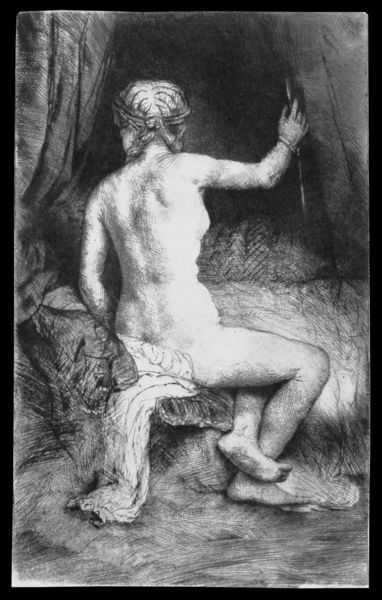
Titel: Die Frau mit dem Pfeil
Künstler: Harmensz van Rijn Rembrandt
Institution: Amsterdam, Rijksmuseum
Schlagwörter: akt, fuß, hand, nackt, schatten, weiß, sitzen, brust, busen, frau, frisur, grau, haar, hell, licht, raum, rücken, schmuck, schwarz, skizze, zeichnung, tuch, hochformat, arm, falten, halten, rembrandt, holland, niederlande, vorhang, tücher, decke, beine, bein, füße, stab, zöpfe, grafik, graphik, haarband, nacken, kissen, polster, bett, nackte, hinterkopf, hinten, rückenakt, rückenfigur, barfuß, druck, schwarzweiss, druckgrafik, schraffur, holzstich, radierung, stich, entwurf, von hinten, rückansicht, armband, armreif, hüfte, odaliske, strecken, ingres, himmelbett, zelt, lager, hinteransicht, teilie, bettstatt, tailie, ffrau, rendevouz, nackte frua#, kissern